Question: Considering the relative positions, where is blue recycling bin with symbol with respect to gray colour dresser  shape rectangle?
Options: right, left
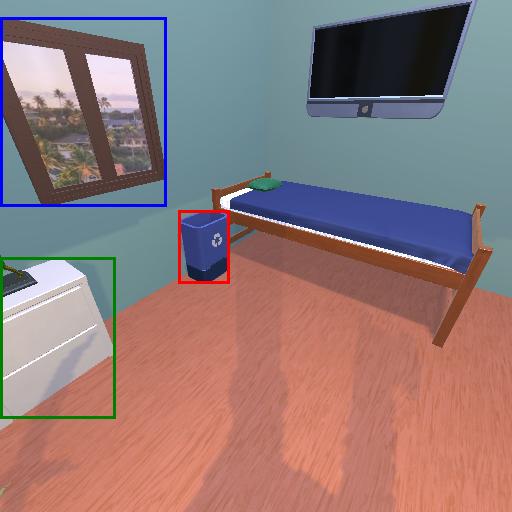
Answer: right